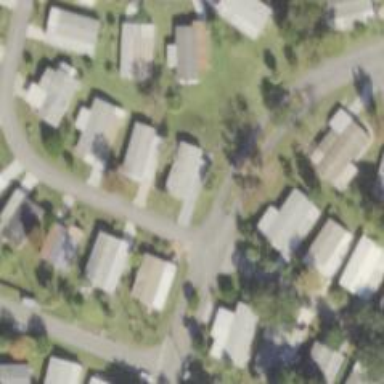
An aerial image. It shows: Residential road.